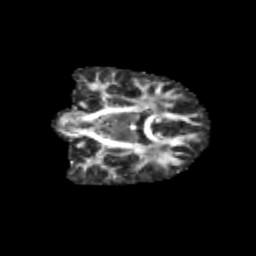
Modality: FA
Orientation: coronal
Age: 10
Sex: male
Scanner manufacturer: siemens
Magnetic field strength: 3 T
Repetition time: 3.8 s
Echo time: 0.07 s